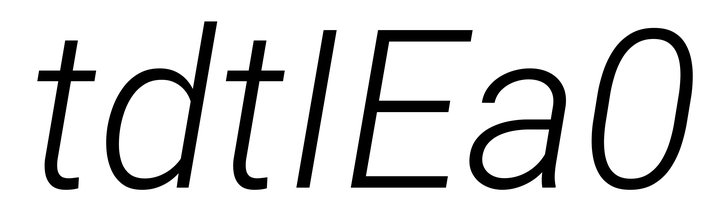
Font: Roboto-Italic_Light_Italic